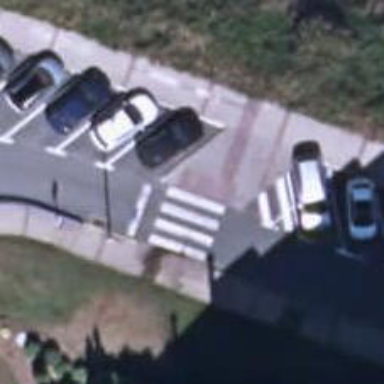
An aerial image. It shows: Uncontrolled zebra crossing on the road.